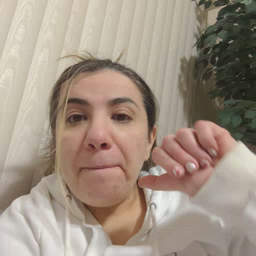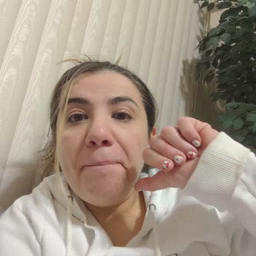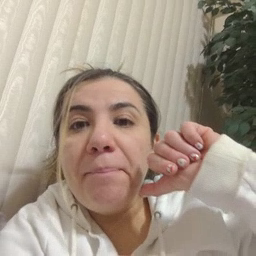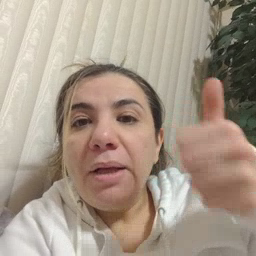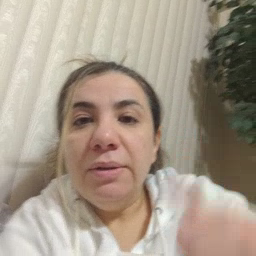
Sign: tomorrow